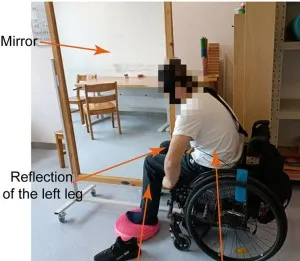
Interventions of mirror therapy and magnetic stimulation. (A) The image shows the patient who is receiving mirror therapy.
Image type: medical_photograph (skin_photograph)